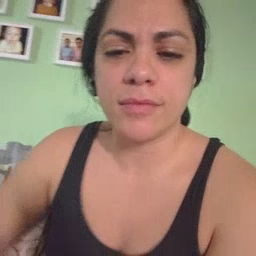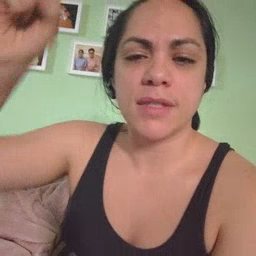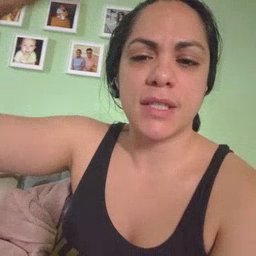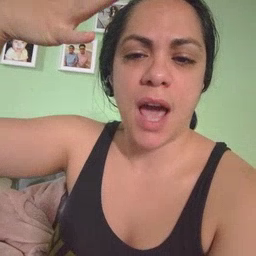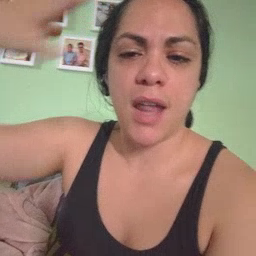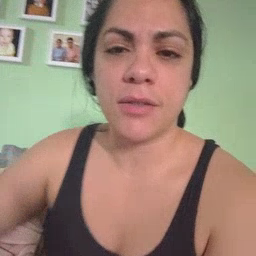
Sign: sun